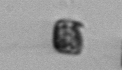
Label: Thalassiosira